Interaction volume radius: 5 \u00c5
Interaction volume height: 30 \u00c5
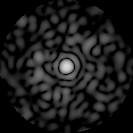
Disorder parameter: 0.8523